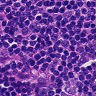
Metastatic tissue present: no